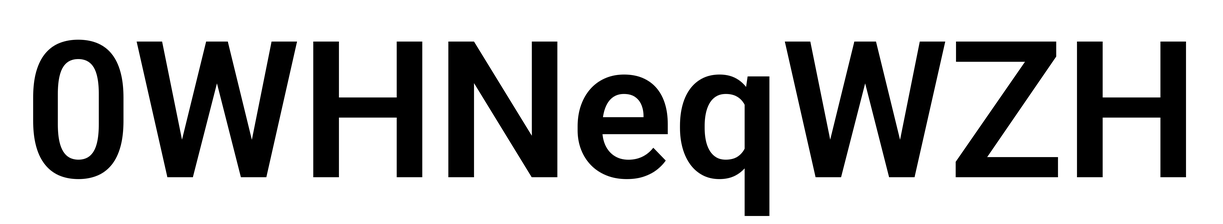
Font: Roboto_SemiBold